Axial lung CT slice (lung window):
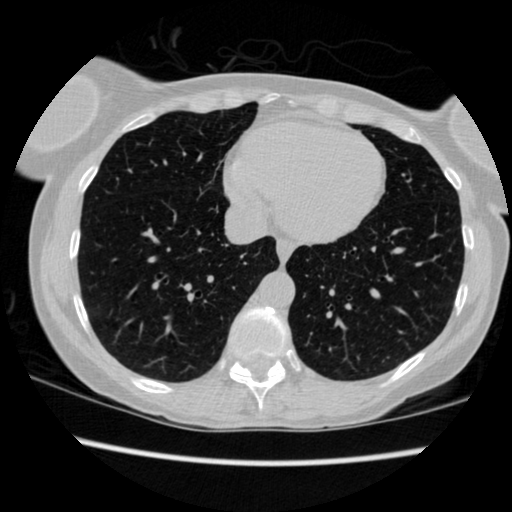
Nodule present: no